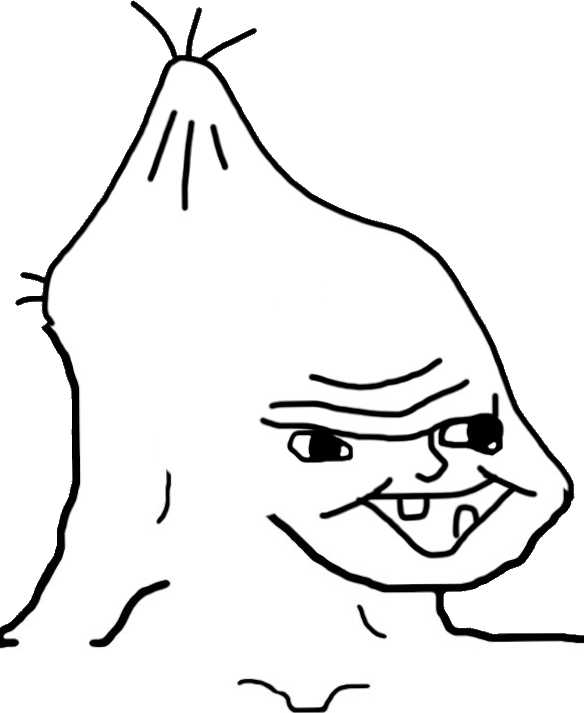
Label: 5_Brainlet